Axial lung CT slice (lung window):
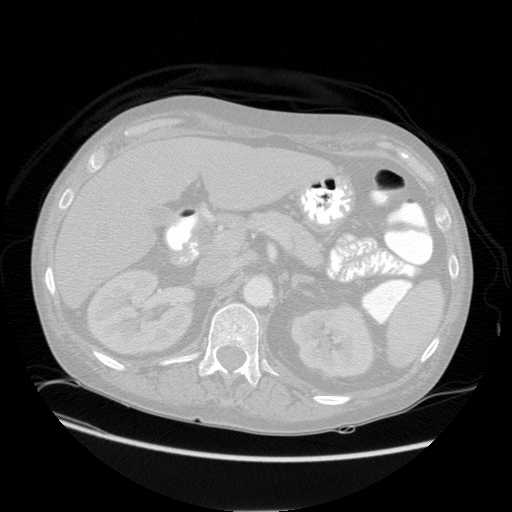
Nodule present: no